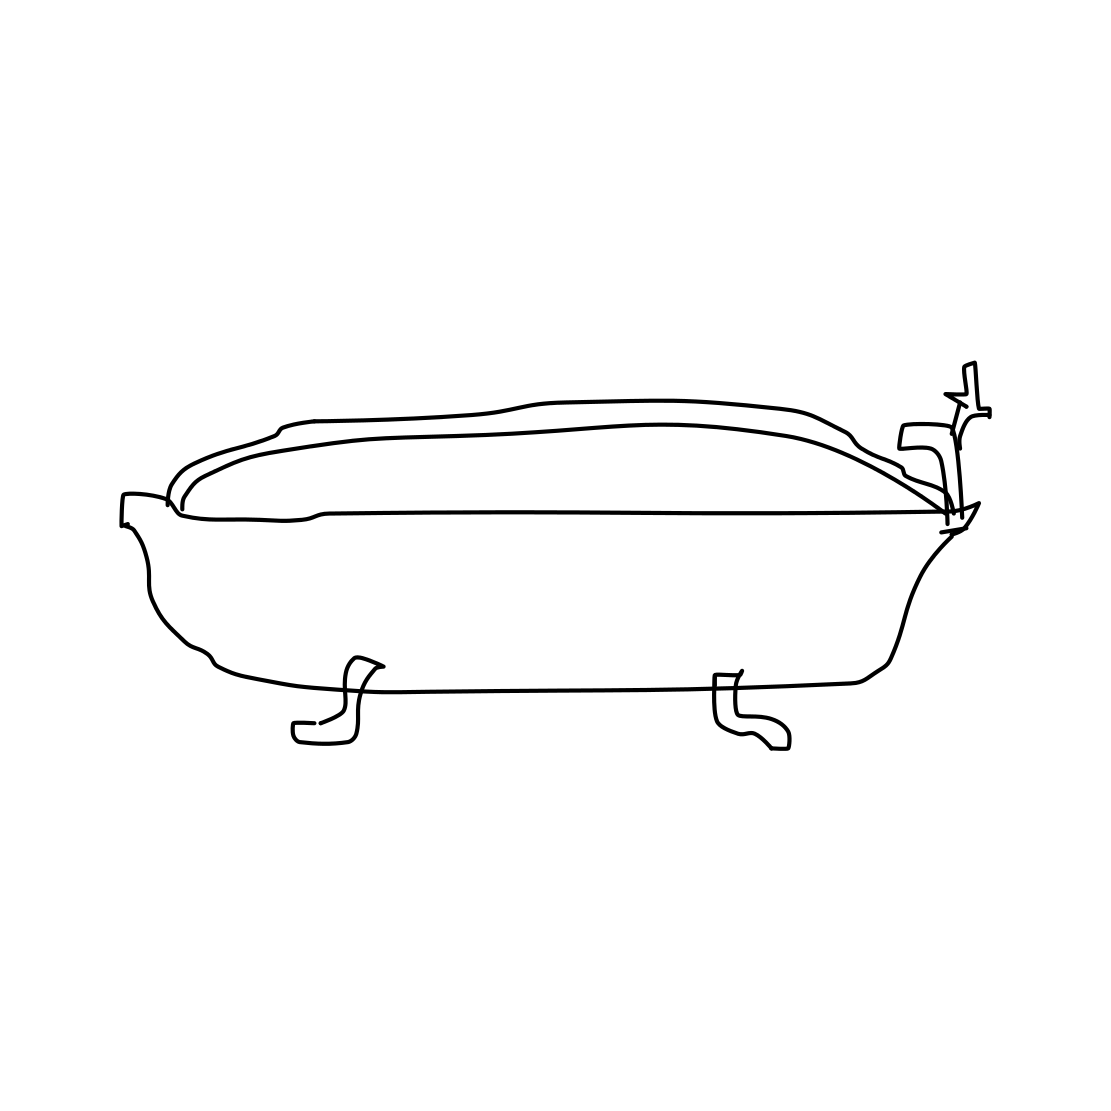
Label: bathtub